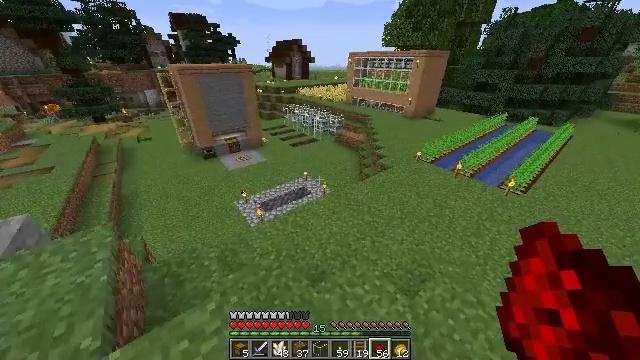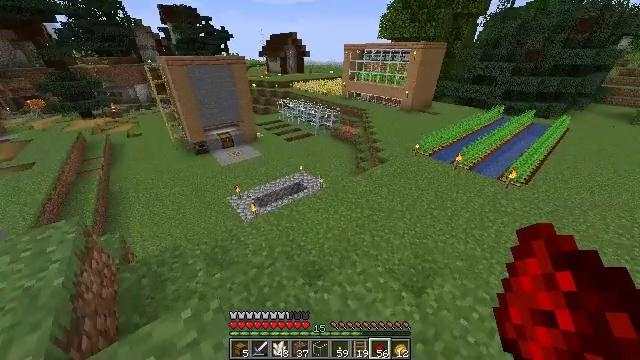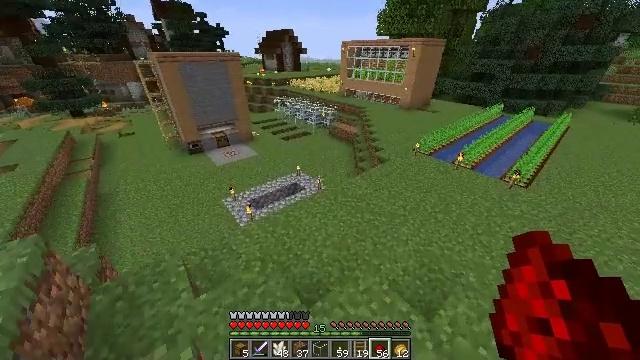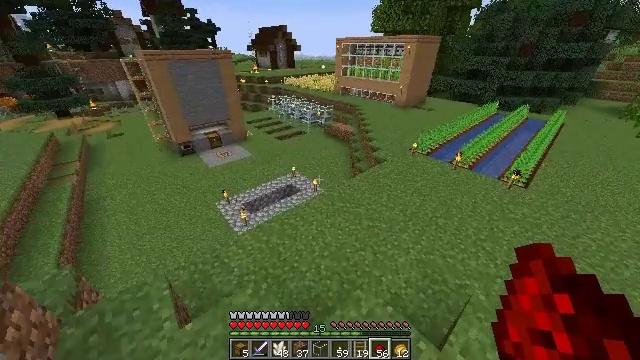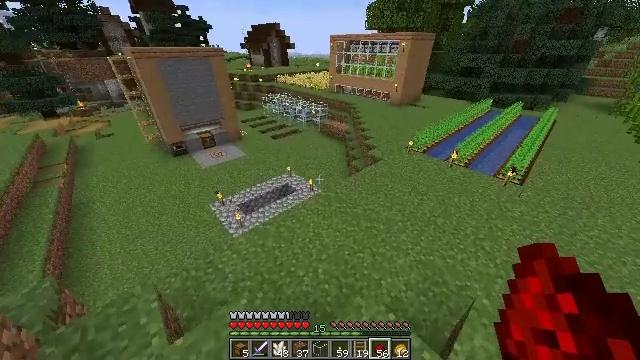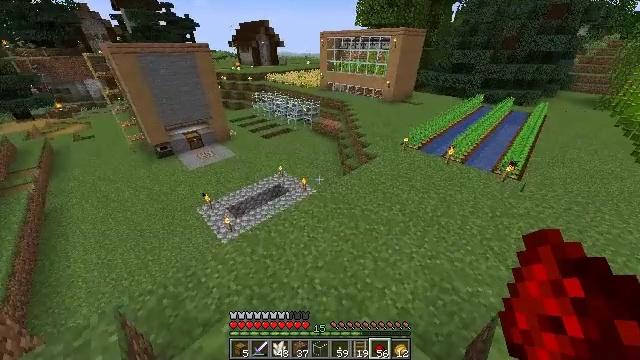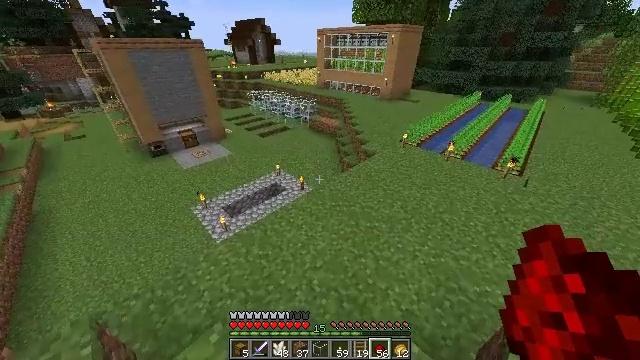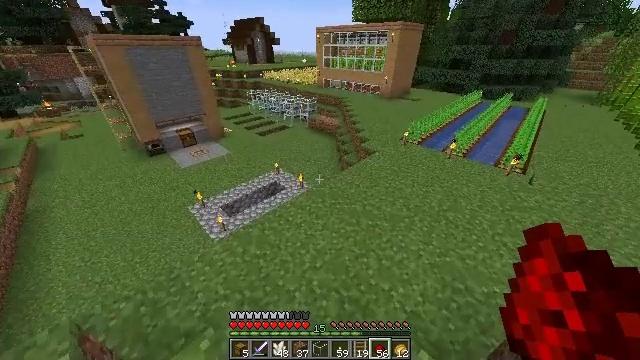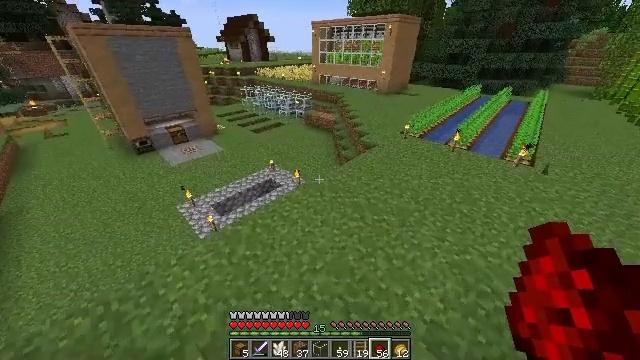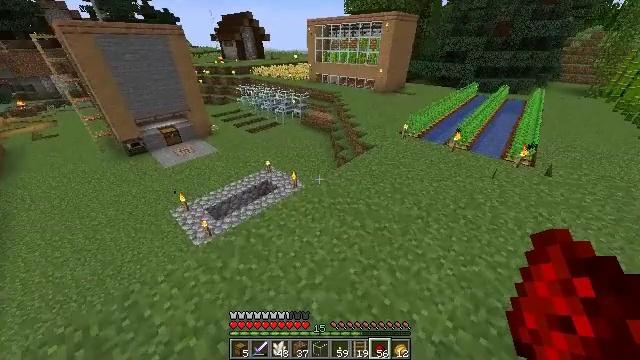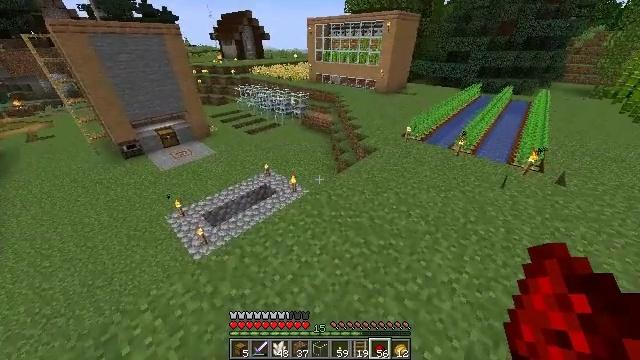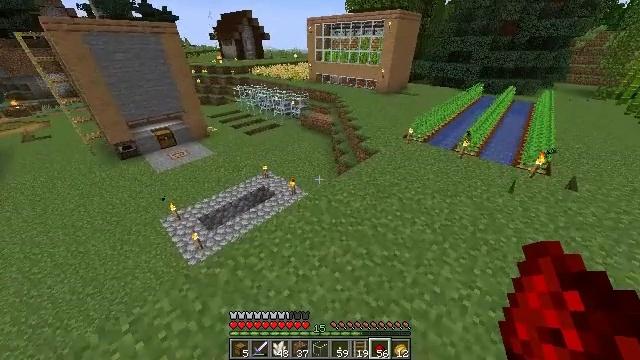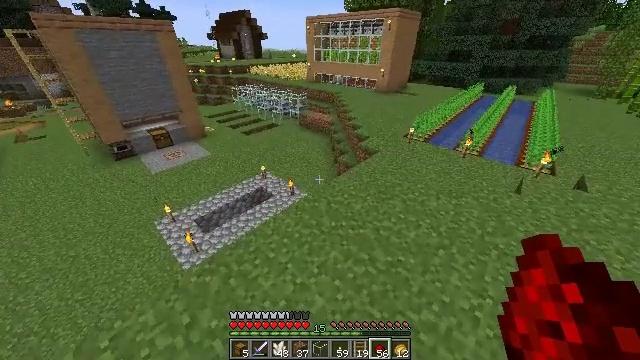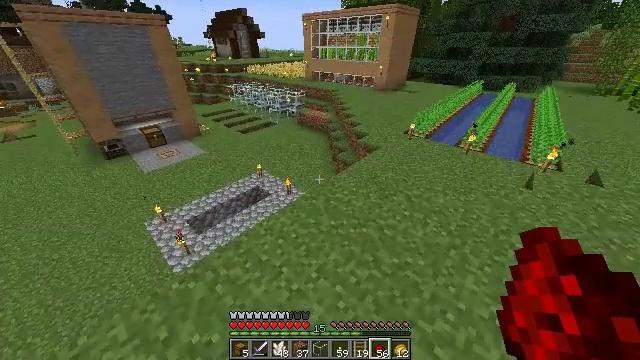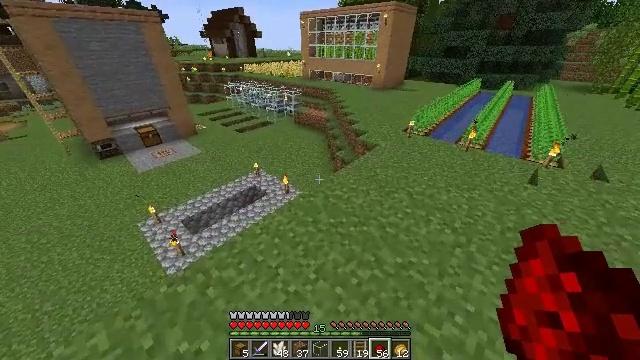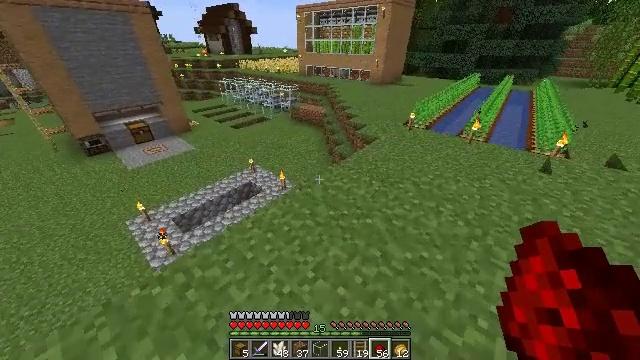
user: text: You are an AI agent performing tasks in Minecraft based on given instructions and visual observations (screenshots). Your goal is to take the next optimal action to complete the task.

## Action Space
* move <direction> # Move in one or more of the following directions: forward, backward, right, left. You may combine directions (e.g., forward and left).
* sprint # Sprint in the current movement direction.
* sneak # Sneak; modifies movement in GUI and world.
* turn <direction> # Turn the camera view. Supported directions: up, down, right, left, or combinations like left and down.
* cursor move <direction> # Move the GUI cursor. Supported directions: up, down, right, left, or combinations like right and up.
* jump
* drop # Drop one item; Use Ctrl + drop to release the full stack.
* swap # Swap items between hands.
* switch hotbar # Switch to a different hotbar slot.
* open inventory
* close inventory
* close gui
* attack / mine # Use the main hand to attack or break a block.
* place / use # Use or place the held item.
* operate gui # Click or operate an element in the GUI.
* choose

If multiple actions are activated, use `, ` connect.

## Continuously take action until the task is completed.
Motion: motion action
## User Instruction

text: Get black dye by crafting it from ink sacs.
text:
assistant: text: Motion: move forward, sprint, turn right
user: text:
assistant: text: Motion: move forward
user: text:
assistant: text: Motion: move forward, sprint, turn right
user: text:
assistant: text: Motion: move forward, sprint, turn right
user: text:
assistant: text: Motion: move forward, sprint, turn right
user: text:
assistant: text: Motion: move forward, sprint
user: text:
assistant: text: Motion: move forward
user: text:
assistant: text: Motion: move forward, turn right
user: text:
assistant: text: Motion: move forward
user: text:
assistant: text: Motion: move forward
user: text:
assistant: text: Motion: move forward
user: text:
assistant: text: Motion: move forward
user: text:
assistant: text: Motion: move forward
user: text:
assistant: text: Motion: move forward
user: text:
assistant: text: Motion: move forward
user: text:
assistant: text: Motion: move forward
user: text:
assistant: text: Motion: move forward
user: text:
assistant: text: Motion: move forward
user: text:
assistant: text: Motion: move forward
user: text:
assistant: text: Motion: move forward, jump
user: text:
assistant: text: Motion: move forward, jump
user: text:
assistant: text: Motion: move forward, jump
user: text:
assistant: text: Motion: move forward, jump
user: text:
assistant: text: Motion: move forward, turn left, jump
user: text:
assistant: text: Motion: move forward, turn left, jump
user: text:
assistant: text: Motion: move forward, turn left, jump
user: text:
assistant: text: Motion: move forward, turn left, jump
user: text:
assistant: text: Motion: move forward, turn left, jump
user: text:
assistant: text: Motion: move forward, turn left, jump
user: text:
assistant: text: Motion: move forward, turn left, jump